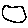
Label: circle